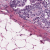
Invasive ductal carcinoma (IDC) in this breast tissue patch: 1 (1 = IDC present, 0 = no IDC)